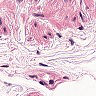
Metastatic tissue present: no